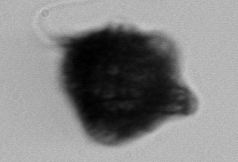
Label: Gonyaulax